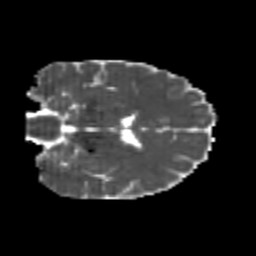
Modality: MD
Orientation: coronal
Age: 22
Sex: male
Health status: healthy
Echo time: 0.074 s